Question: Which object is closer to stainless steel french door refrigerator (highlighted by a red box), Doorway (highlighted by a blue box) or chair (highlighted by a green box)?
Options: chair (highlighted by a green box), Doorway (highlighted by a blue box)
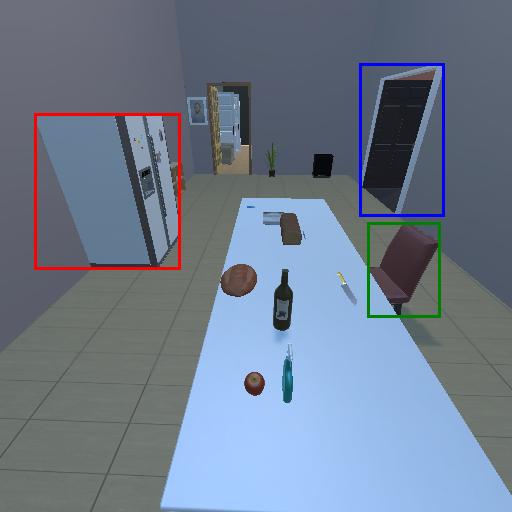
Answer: chair (highlighted by a green box)